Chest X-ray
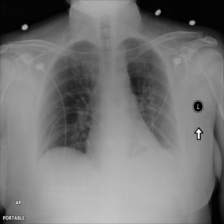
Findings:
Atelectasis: negative
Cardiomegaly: negative
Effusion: negative
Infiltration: negative
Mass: negative
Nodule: negative
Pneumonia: negative
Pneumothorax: negative
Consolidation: negative
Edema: negative
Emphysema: negative
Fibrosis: negative
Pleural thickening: negative
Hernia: negative